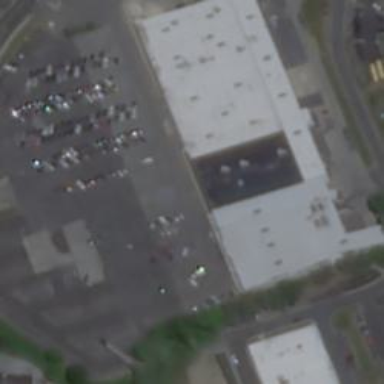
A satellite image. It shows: Supermarket.